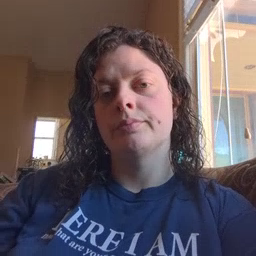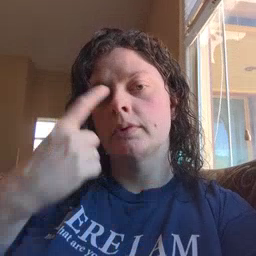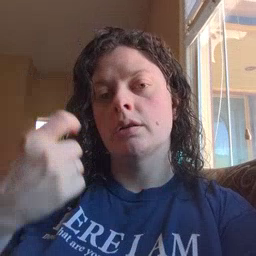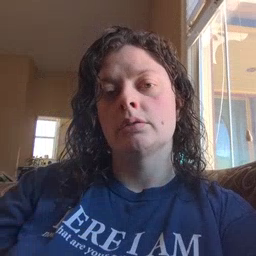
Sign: because